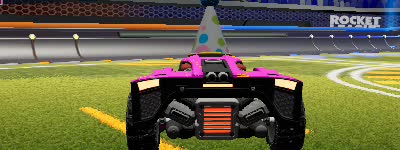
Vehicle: breakout